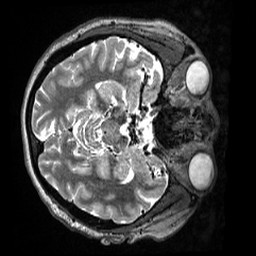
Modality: T2w
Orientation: axial
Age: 34
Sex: female
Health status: healthy
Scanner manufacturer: siemens
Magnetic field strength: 3 T
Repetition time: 3.2 s
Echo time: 0.563 s